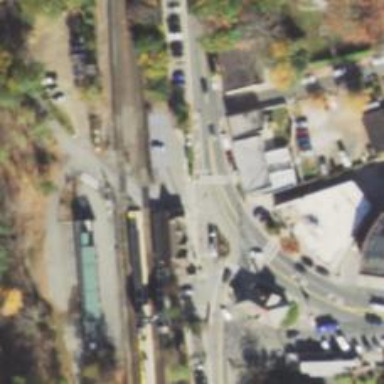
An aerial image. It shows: Level crossing with lights at railway intersection.